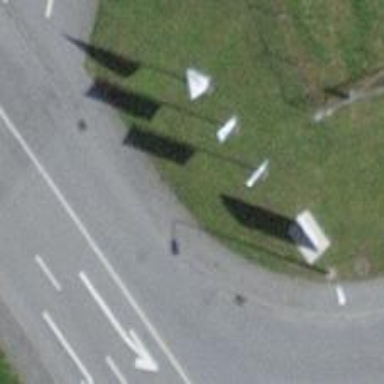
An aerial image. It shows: Flagpole structure.